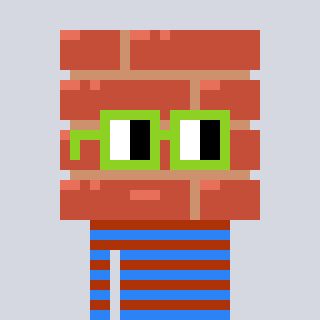
a pixel art character with square light green glasses, a wall-shaped head and a hotbrown-colored body on a cool background